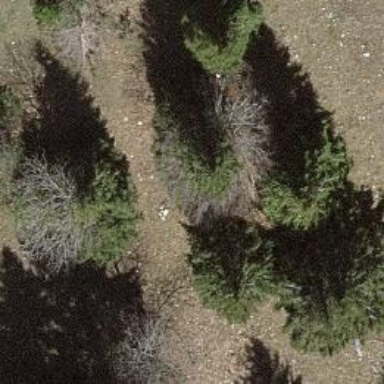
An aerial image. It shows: Beautiful tree in nature.